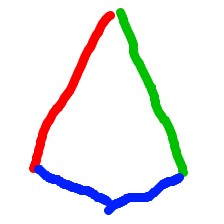
Shape: kite